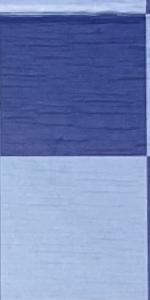
Label: Empty